Field crop: maize
Growth stage: 2
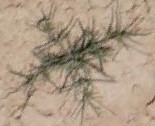
Species: salsola